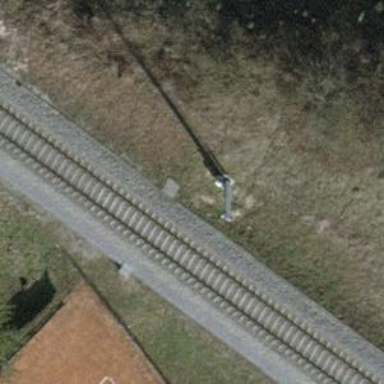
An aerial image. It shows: Man-made mast used for communication purposes.